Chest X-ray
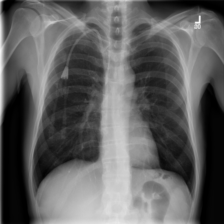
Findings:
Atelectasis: negative
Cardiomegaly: negative
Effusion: negative
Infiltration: negative
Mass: negative
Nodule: negative
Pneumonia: negative
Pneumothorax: negative
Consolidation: negative
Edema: negative
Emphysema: negative
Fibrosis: negative
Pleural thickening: negative
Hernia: negative